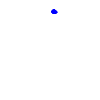
Particle: electron